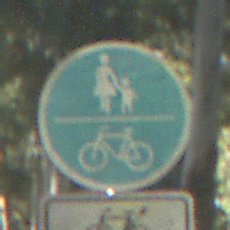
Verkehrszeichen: GemeinsamerGehUndRadweg
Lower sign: EinspurigeFahrzeugeFrei6
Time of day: MorningAfternoon
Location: Outdoor (Nature)
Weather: Clear
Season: NotSpecified
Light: Natural